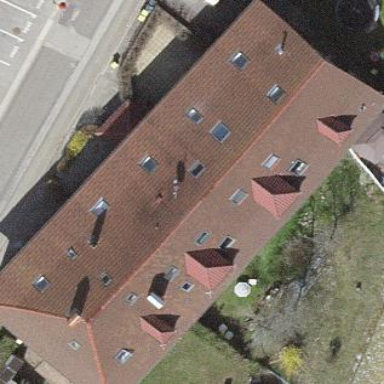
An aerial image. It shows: Building with roof made of roof tiles.